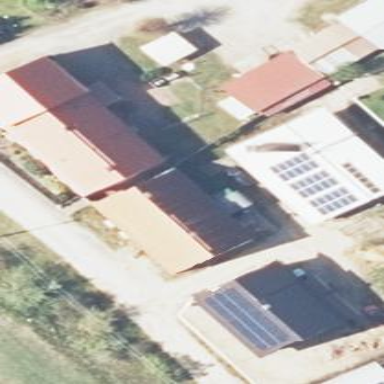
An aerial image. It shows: Building equipped with small solar photovoltaic panel for electricity generation.